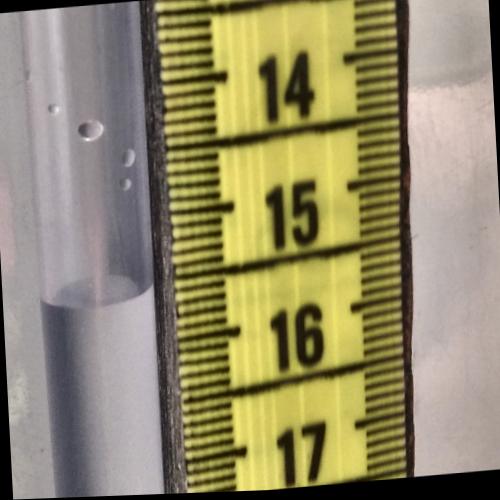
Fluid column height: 15.6 cm